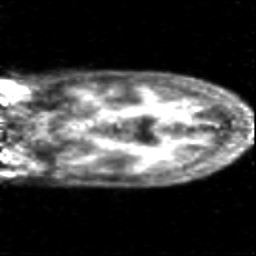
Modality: PET
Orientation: coronal
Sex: female
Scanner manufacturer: siemens